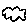
Label: cloud